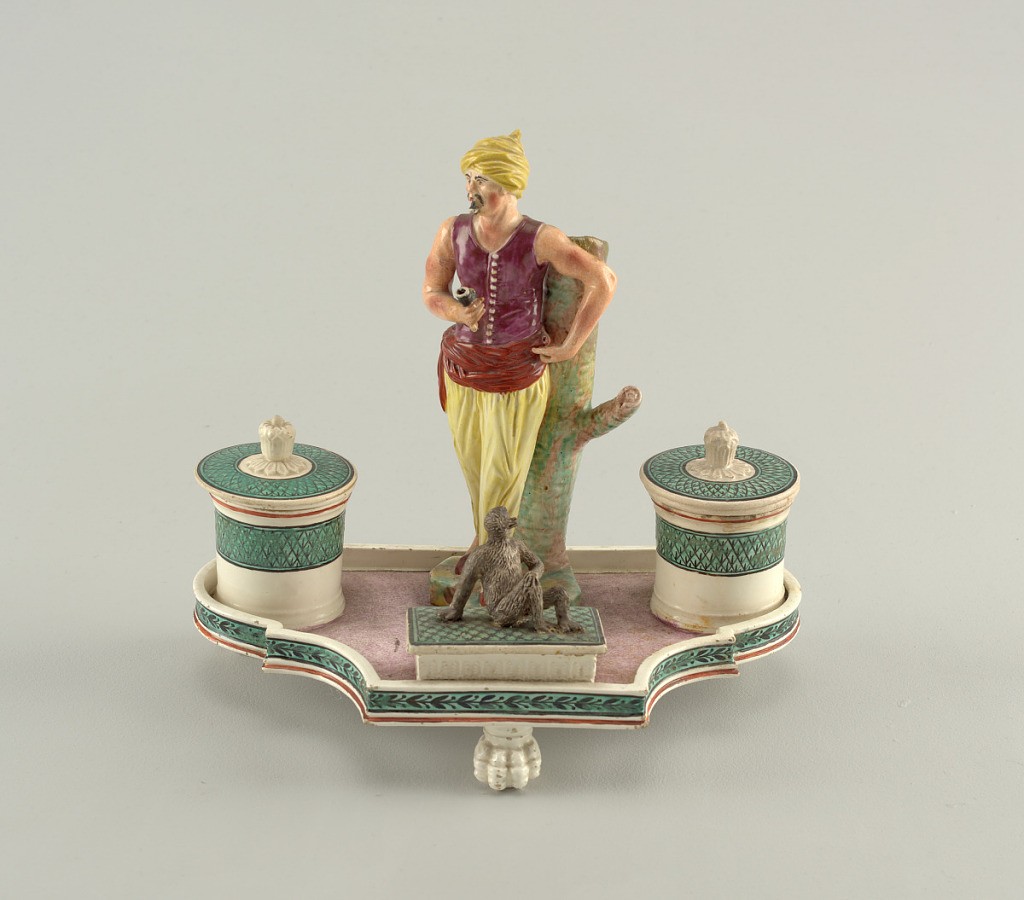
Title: Inkwell
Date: early 19th century
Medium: Glazed earthenware
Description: Platform with a paw foot. At center, a man wearing a turban and sash around his waist leans against a tree. At his feet, a reclining monkey. On either side, a covered pot with floral finial. a) tray; b) inkwell; c) cover; d) cover with monkey; e) sandpot; f) cover